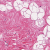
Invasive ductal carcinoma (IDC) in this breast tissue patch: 0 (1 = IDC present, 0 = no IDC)